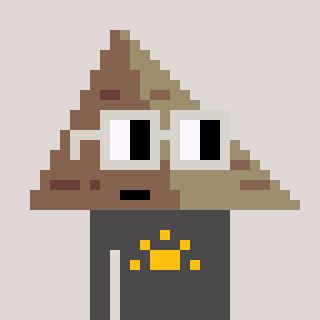
a pixel art character with square light gray glasses, a pyramid-shaped head and a grayscale-colored body on a warm background